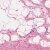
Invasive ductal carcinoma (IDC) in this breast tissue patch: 0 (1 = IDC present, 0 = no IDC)